Current action and preconditions to check: trajectory_clear

Your task: For each precondition in the list above, predict whether it will hold at this action.

Consider the current scene as observed from the mobile robot's camera, and analyze the predicted future states of all dynamic agents (e.g., people, animals, vehicles, or any moving entities) within the NEXT SECOND.

IMPORTANT: Only answer "very likely" if you are absolutely certain—based on strong, clear evidence—that a dynamic agent will violate the precondition in the predicted future state. Do NOT answer "very likely" for unlikely, ambiguous, or low-probability risks.

Ask yourself for each precondition: Is there a high probability, with clear and convincing evidence, that the predicted future states of any dynamic agent will interfere with the predicted future state of the currently executing action within the NEXT SECOND, causing that precondition to fail?

Assess the risk level based on these predictions. Use "likely" or "very likely" if motions create a clear risk of interference.

Use "neutral" or "improbable" if agents are nearby but their predicted paths are clearly diverging or non-conflicting.

Failure Risk Categories: "very improbable", "improbable", "neutral", "likely", "very likely"

Answer Format: Output ONLY the probability_of_failure value from these categories: "very improbable", "improbable", "neutral", "likely", "very likely"

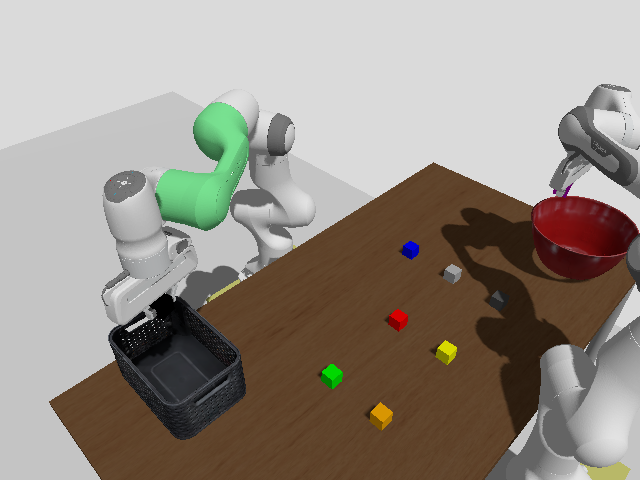

Answer: very improbable